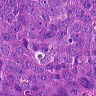
Metastatic tissue present: yes